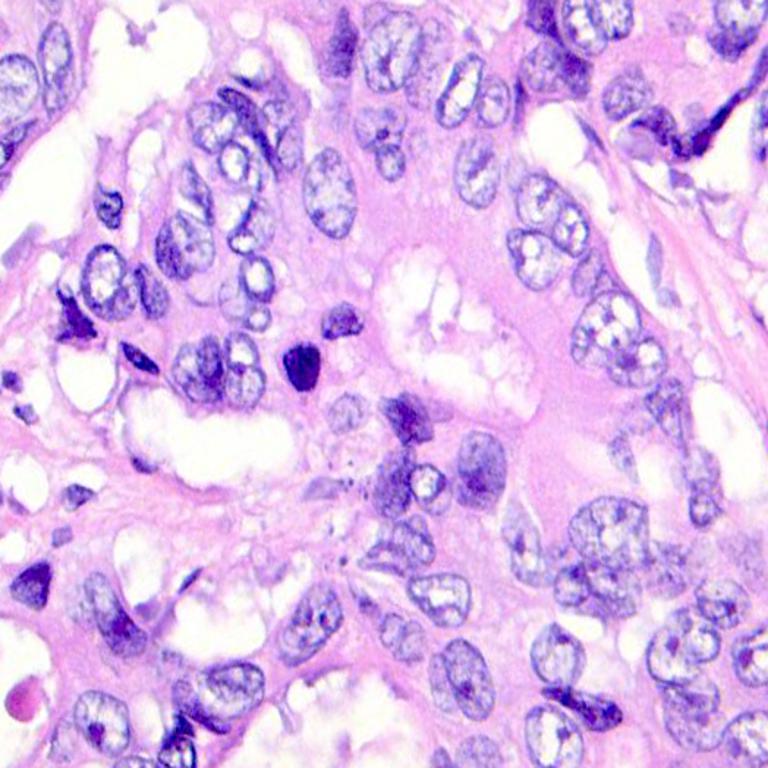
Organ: colon
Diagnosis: adenocarcinomas